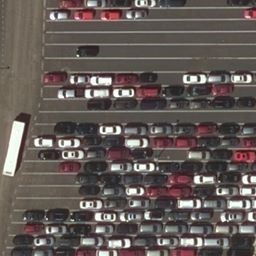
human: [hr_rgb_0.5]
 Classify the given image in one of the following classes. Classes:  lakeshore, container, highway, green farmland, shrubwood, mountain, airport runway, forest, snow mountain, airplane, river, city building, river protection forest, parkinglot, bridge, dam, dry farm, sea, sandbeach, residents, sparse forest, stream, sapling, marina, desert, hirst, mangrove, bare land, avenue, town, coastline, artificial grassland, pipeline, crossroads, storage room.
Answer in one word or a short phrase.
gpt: parkinglot